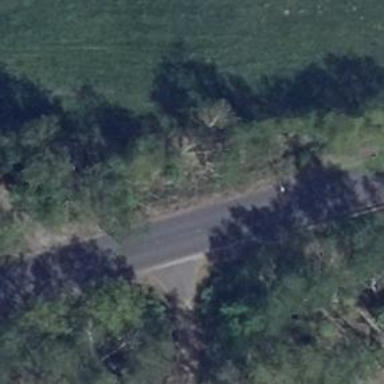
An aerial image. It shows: Unclassified road.